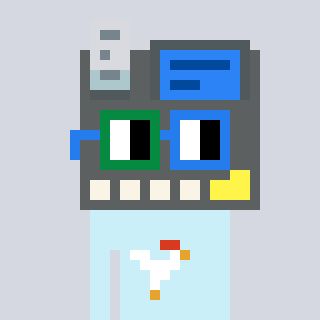
a pixel art character with square green and blue glasses, a cash register-shaped head and a cold-colored body on a cool background